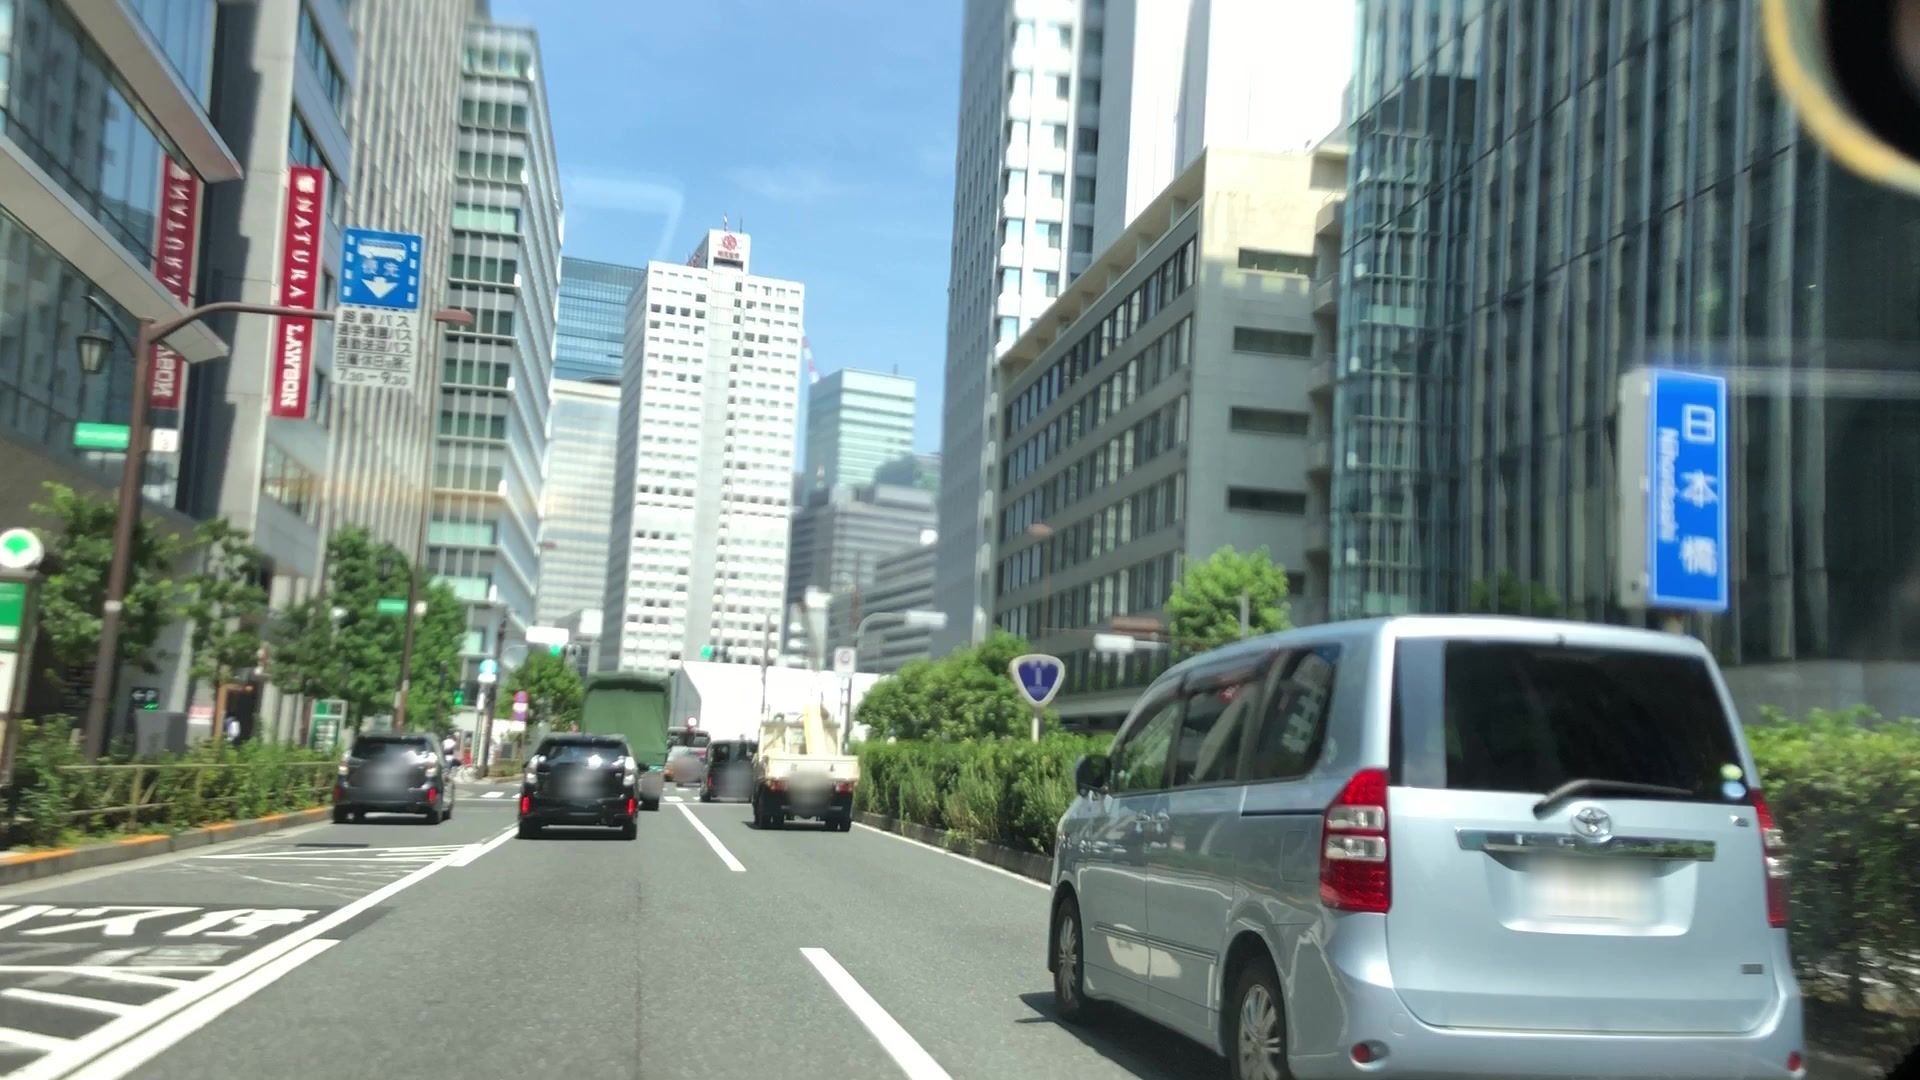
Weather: clear
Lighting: day
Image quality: good
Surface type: driving surface
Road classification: footway
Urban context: urban centre
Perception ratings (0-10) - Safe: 2.33, Lively: 8.94, Beautiful: 6.45, Boring: 3.86, Depressing: 0.87, Wealthy: 6.32